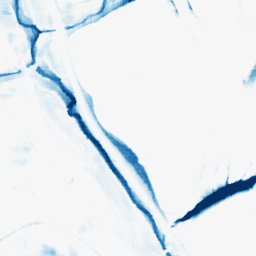
Category: morphological
Decomposition family: morphological_rect
Decomposition parameters: operation: closing
width: 20
height: 20
Upsampling method: sinc_blackman
Upsampling parameters: scale: 8
kernel_size: 16
Upsampling scale: 8